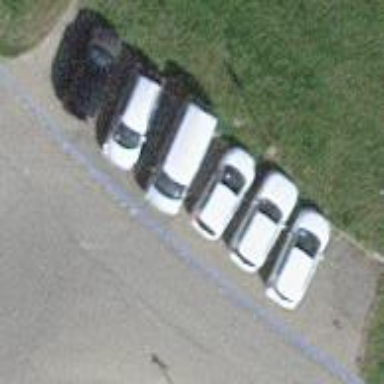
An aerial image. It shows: Parking area with surface.